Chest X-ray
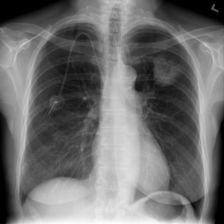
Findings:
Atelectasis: negative
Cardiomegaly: negative
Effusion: negative
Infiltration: negative
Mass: positive
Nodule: negative
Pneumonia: negative
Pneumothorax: negative
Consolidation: negative
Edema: negative
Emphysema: negative
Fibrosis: negative
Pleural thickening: negative
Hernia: negative